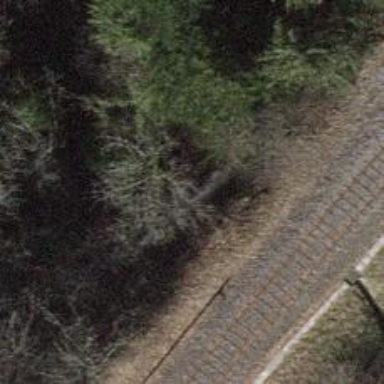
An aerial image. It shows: Set of steps on the road.